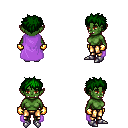
a pixel art fantasy rpg character, female body template, orc, green skin, lavender cape, gold greaves, green bedhead hairstyle, gold gloves, metal boots, four views (front, back, left, right), 2x2 character sprite sheet, small pixel art, hard edges, no anti-aliasing